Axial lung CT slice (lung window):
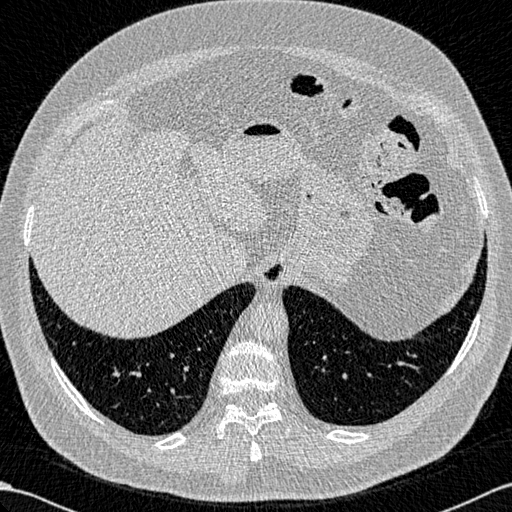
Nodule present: no